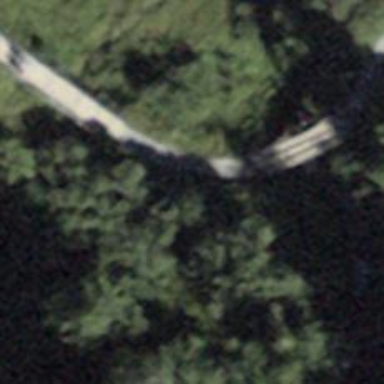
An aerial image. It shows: Path on bridge.